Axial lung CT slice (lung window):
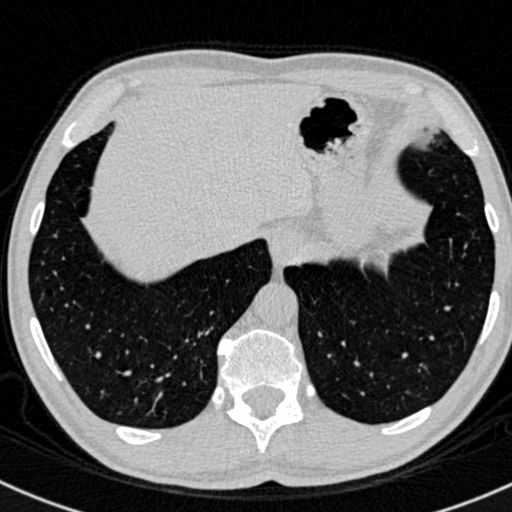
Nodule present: no